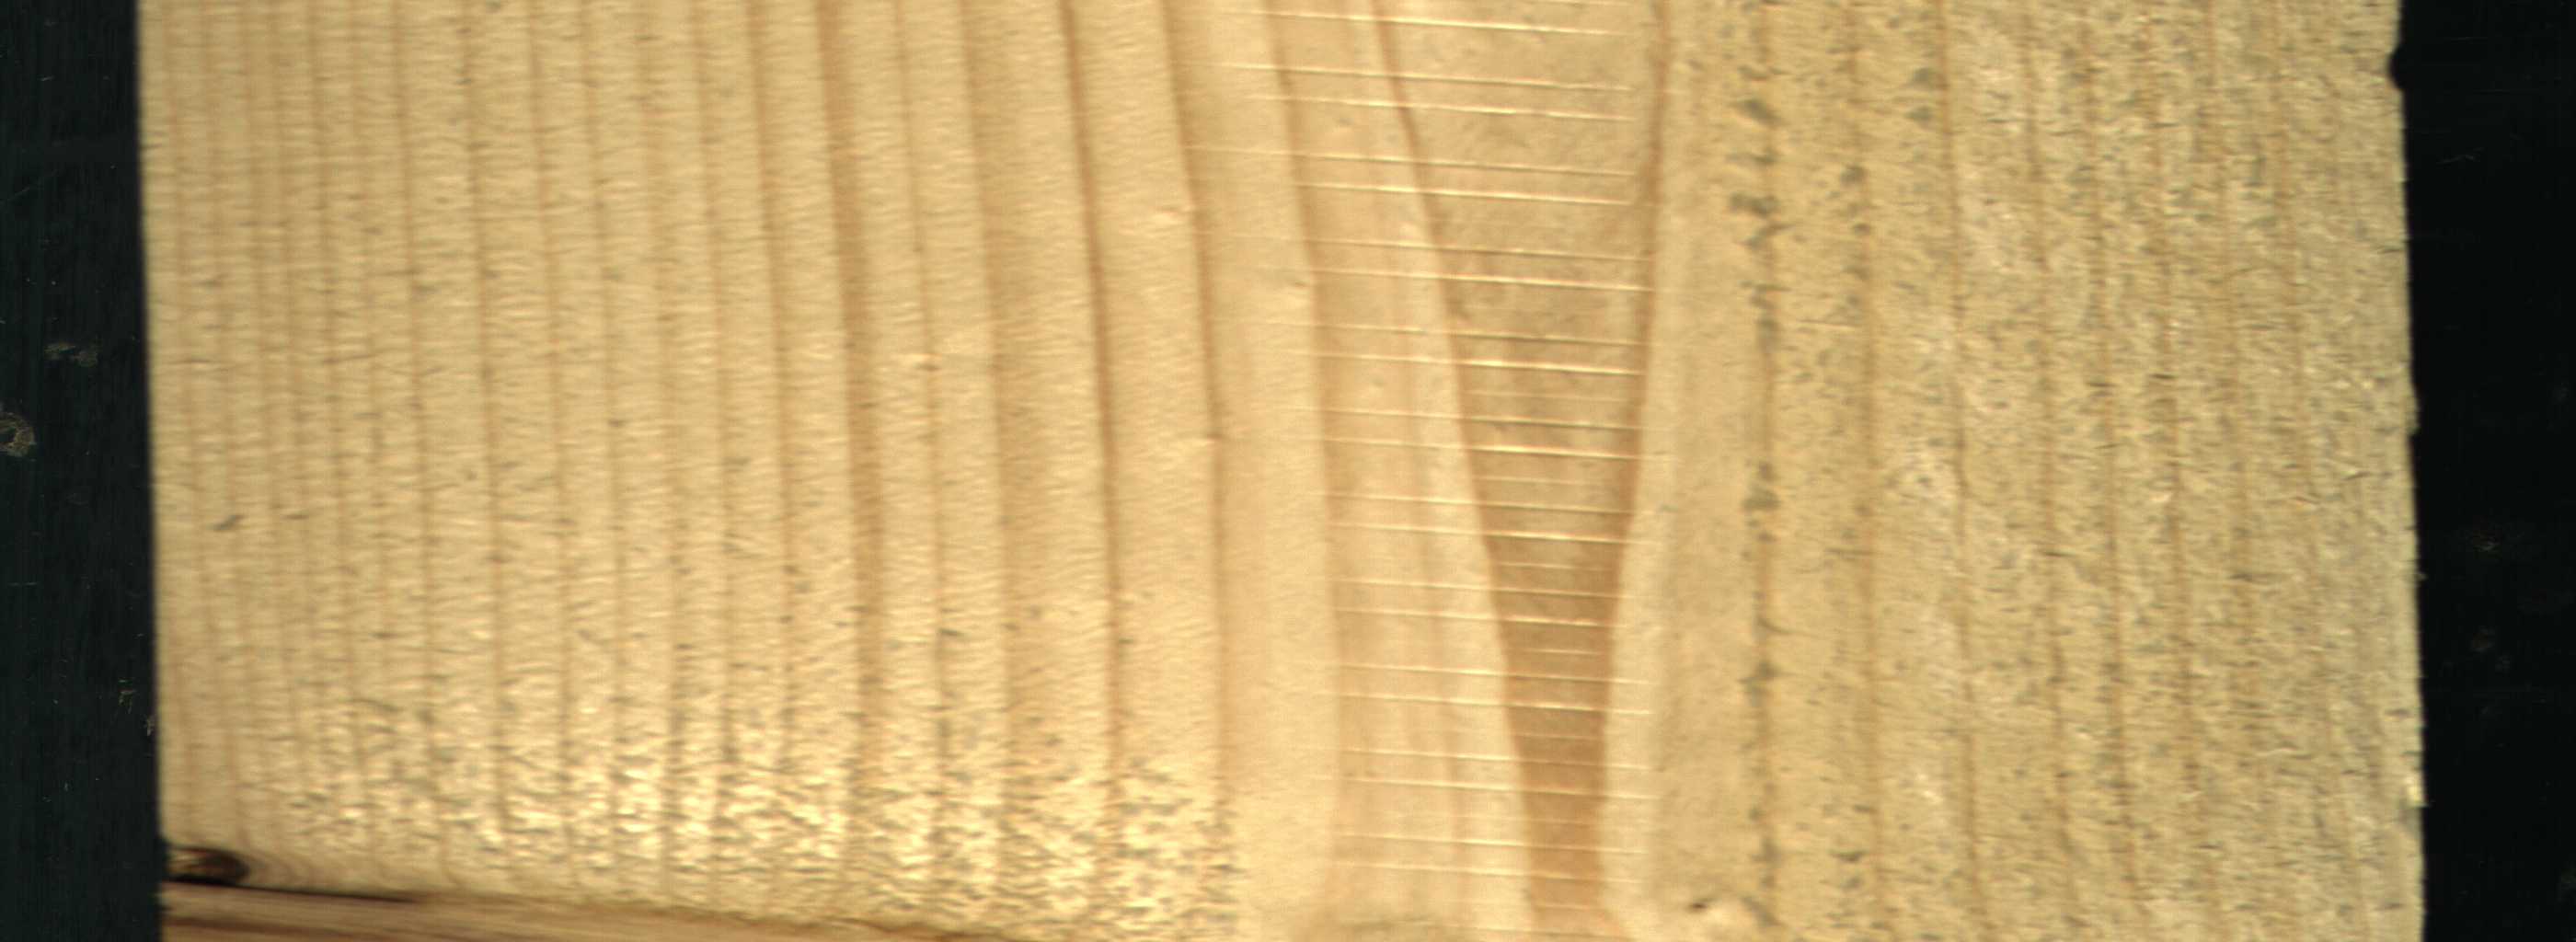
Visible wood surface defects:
Knot_missing
Dead_Knot
Live_Knot